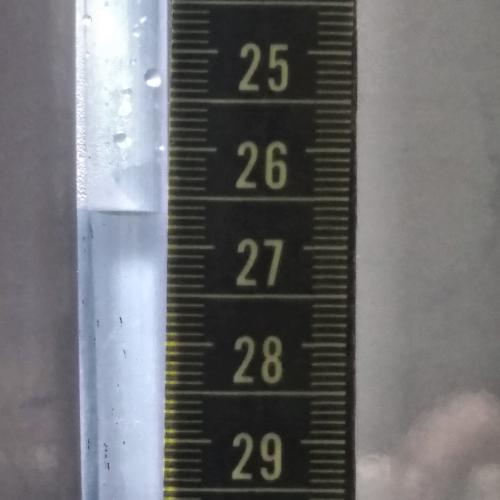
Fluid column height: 26.7 cm